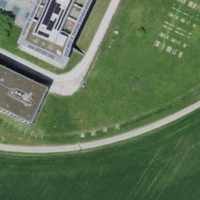
EUNIS habitat code: 25
Species observed at this site:
Briza media
Cynosurus cristatus
Ranunculus acris
Tussilago farfara
Lotus corniculatus
Leucanthemum vulgare
Sedum album
Dactylis glomerata
Bromus hordeaceus
Alopecurus pratensis
Plantago lanceolata
Ajuga reptans
Anthyllis vulneraria
Bellis perennis
Poa pratensis
Holcus lanatus
Anthoxanthum odoratum
Arrhenatherum elatius